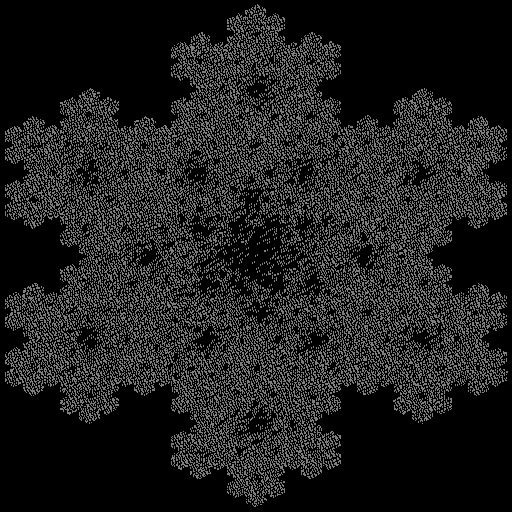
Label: koch_snowflake